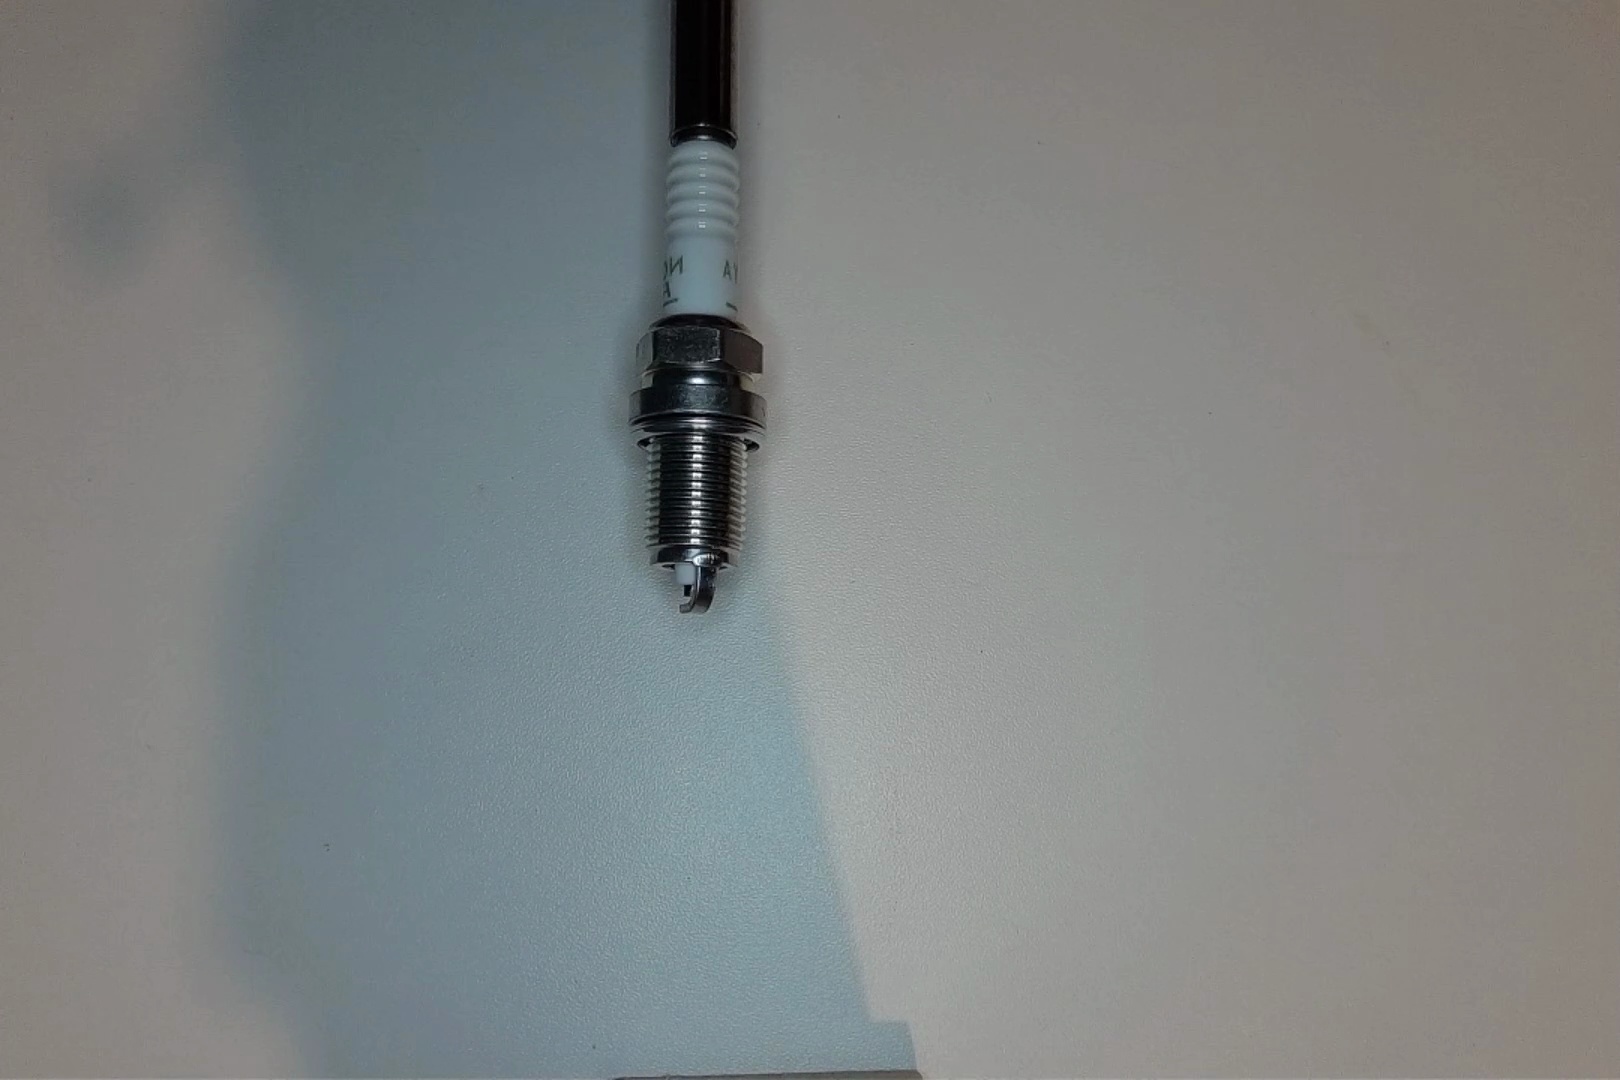
Label: no anomaly